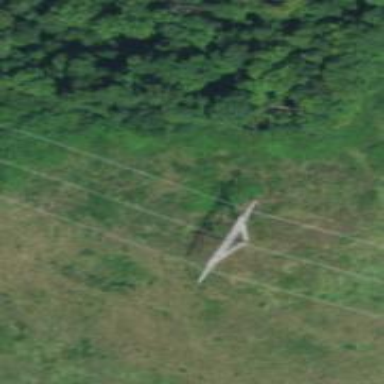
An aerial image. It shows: Lattice structure tower used for power transmission.